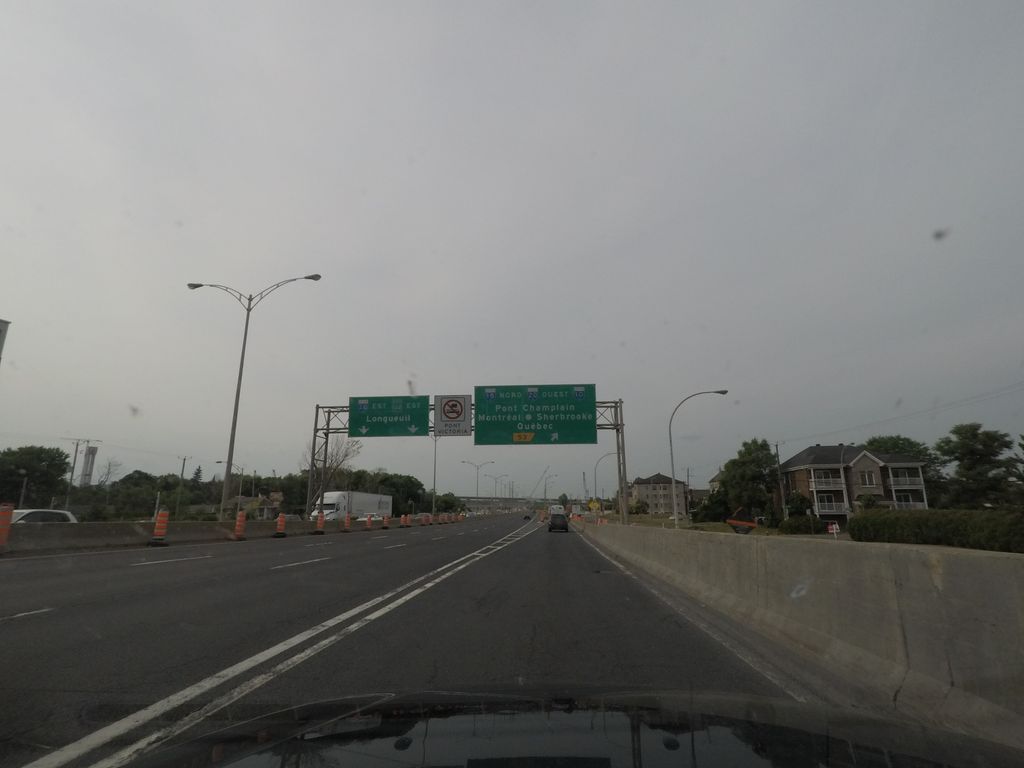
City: montreal